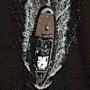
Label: civil